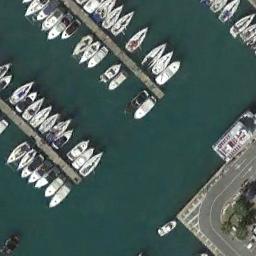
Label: harbor